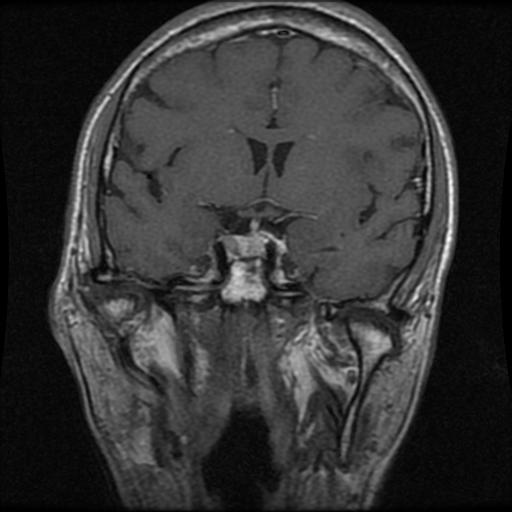
Label: pituitary